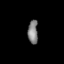
Tissue: lung
Cell type: Epithelial cells
Senescence score: 0.1995
Nuclear area (px): 234
Mean DAPI intensity: 127.282